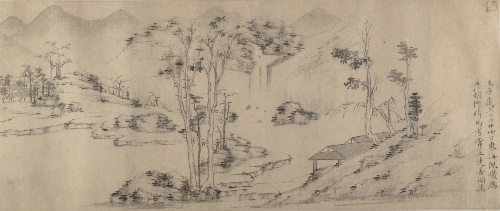
Artist: Unidentified artist|Ni Zan
Artist bio: |Chinese, 1306–1374
Object type: Handscroll
Classification: Paintings
Medium: Handscroll; color on paper
Culture: China
Period: Ming (1368–1644) or Qing (1644–1911) dynasty
Dimensions: 11 x 57 1/2 in. (27.9 x 146.1 cm)
Department: Asian Art
Credit line: Rogers Fund, 1918
Accession year: 1918
Repository: Metropolitan Museum of Art, New York, NY
Tags: Rivers|Landscapes